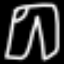
Label: pants